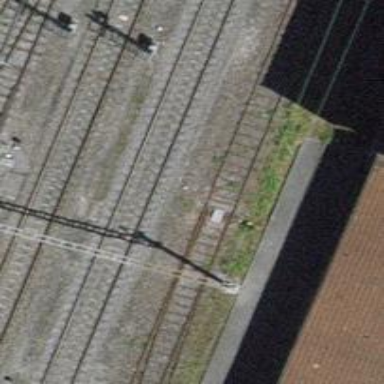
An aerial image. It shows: Single-track railway yard.